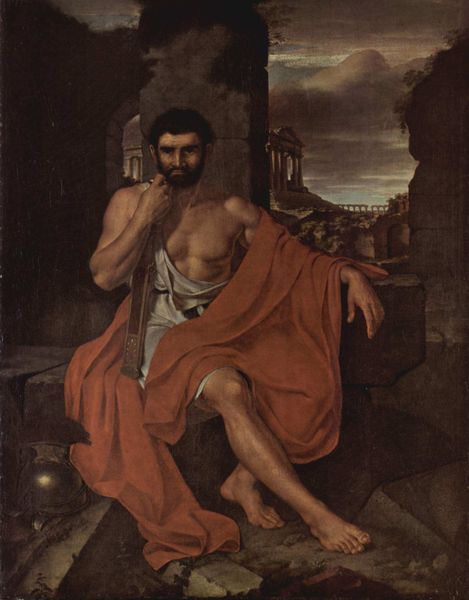
Titel: Marius meditiert auf den Trümmern von Karthago
Künstler: John Vanderlyn
Standort: San Francisco (California)
Institution: M. H. de Young Memorial Museum
Schlagwörter: akt, berg, blau, dunkel, felsen, fuß, gewitter, hand, himmel, körper, mann, nackt, schatten, umhang, wasser, weiß, wolken, ocker, sitzen, abend, braun, brust, grau, hell, hintergrund, licht, nacht, nase, orange, pfeiler, schwarz, stirn, stützen, säule, vordergrund, blick, gebäude, rot, tuch, wolke, beige, bart, architektur, arm, augen, falten, halten, mensch, stein, steine, vollbart, bildnis, hände, portrait, porträt, dämmerung, ferne, horizont, brücke, boden, gewand, haare, sitzend, stoff, adel, frontal, kanne, beine, bein, füße, düster, fels, lehnen, detail, muskeln, glanz, sitzt, festhalten, knie, waden, zehen, aufstützen, oberkörper, entblößt, barfuss, ruine, antike, philosoph, nakt, schwert, soldat, ruinen, helm, herrscher, rüstung, pantheon, rom, römer, toga, griechisch, mythos, krieger, griechenland, feldherr, tempel, aquädukt, legionär, tunika, herkules, heroisch, deutschrömer, römisch, athen, parthenon, klassizistisch, himmelw, klassizimus, gladiator, brüke, tempelruine, nakct, duster, römerhelm, gewadn, griechischer tempel